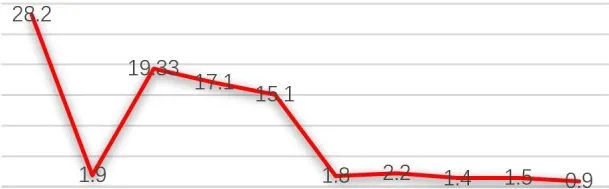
Carcinoembryonic antigen (CEA) levels during treatment.
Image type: pathology (masson_trichrome)